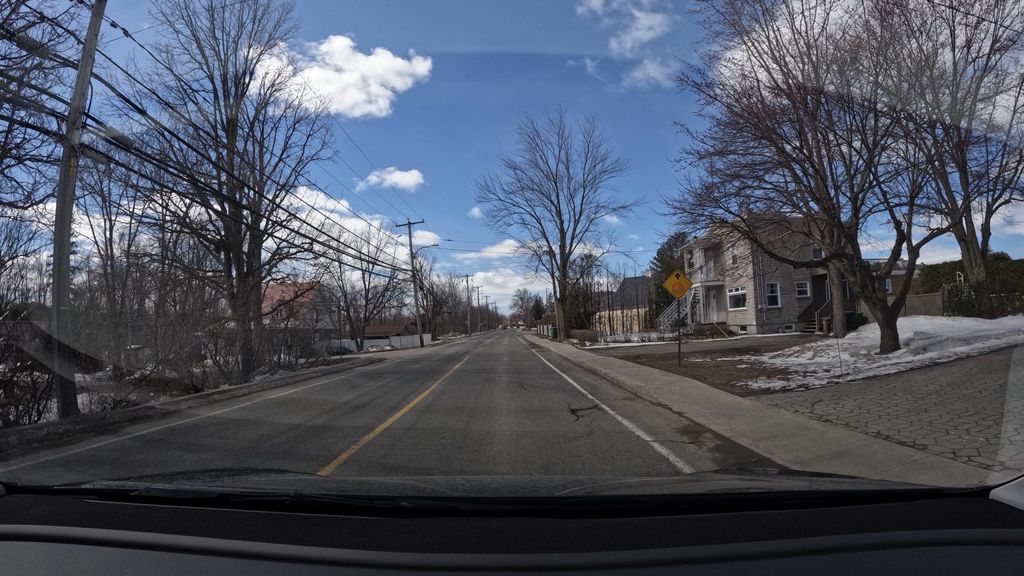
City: montreal